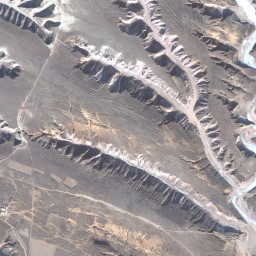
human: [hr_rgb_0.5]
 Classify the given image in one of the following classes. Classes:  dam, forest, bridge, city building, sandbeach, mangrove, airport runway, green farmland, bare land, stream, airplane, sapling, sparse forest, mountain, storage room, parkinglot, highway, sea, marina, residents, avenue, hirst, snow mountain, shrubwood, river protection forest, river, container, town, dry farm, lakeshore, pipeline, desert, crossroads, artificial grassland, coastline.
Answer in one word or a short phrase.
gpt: mountain